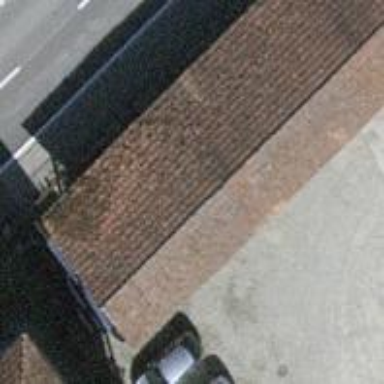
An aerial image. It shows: View of roof of building.